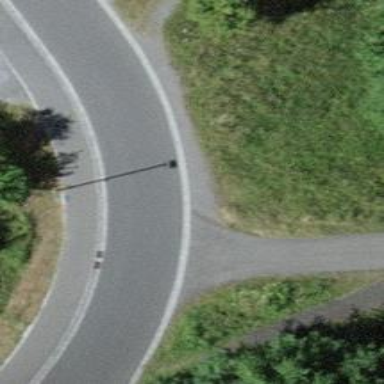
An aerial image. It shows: Kerb barrier.